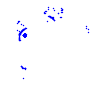
Particle: kaon